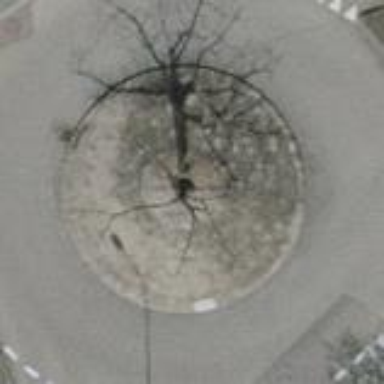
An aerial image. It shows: Asphalt road in residential area leading to roundabout.